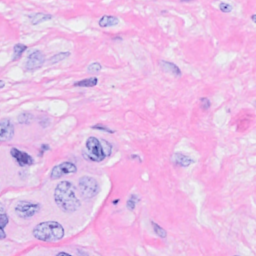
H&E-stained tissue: Breast